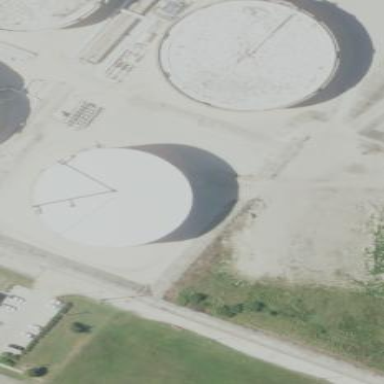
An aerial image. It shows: Storage tank that is man-made.